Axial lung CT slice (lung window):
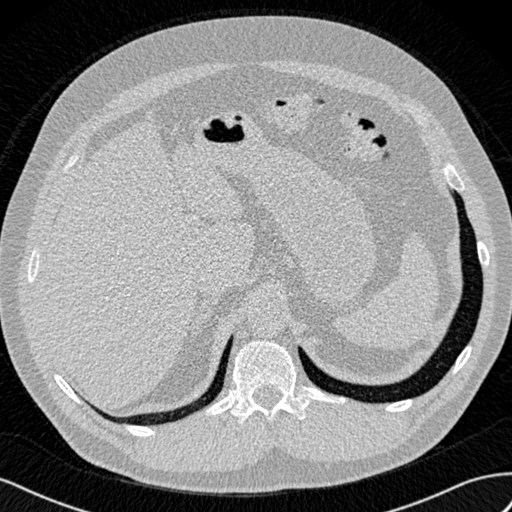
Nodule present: no